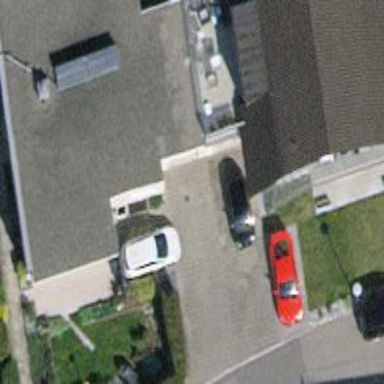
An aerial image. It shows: Terrace building.